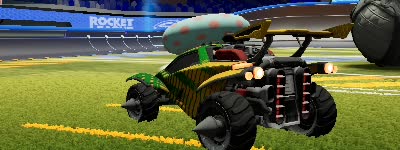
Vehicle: octane